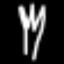
Label: fork